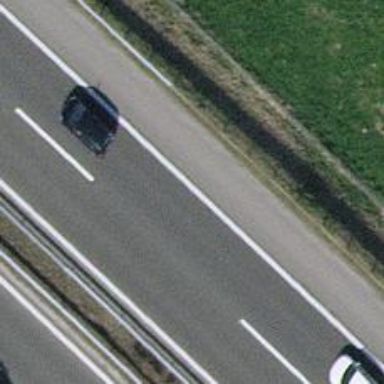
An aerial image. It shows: View of motorway.